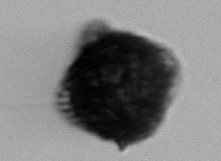
Label: Gonyaulax